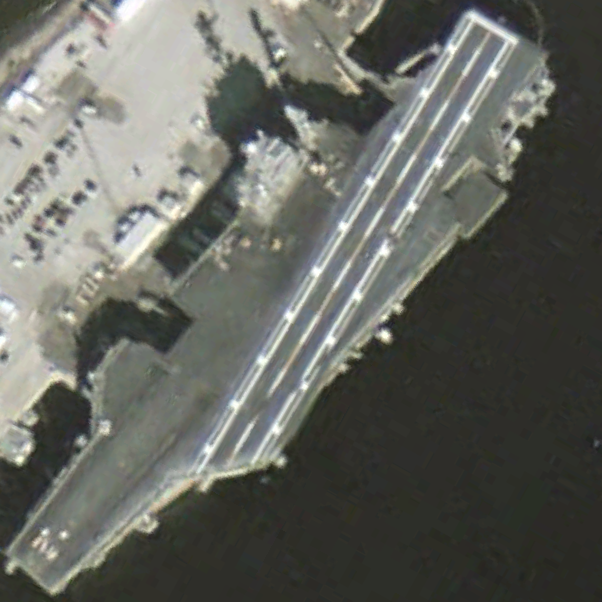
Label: aircraft_carrier